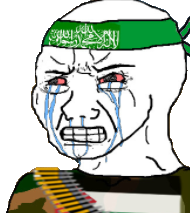
Label: 5_Crying_Wojak